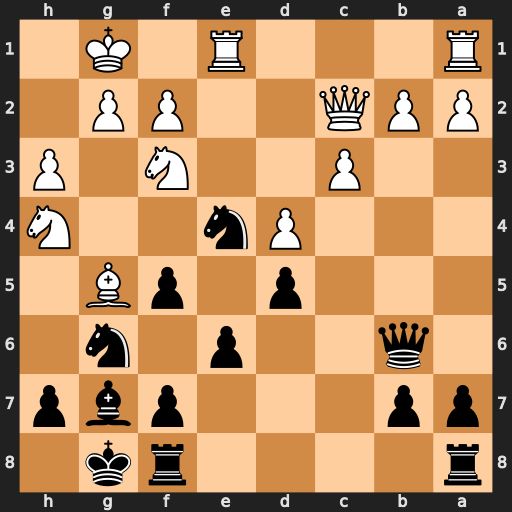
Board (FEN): r4rk1/pp3pbp/1q2p1n1/3p1pB1/3Pn2N/2P2N1P/PPQ2PP1/R3R1K1
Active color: b
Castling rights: -
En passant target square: -
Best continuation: Nxg5 Nxg5 Nxh4